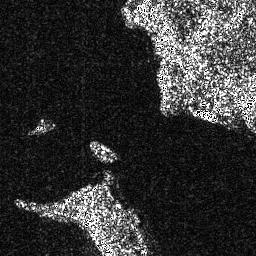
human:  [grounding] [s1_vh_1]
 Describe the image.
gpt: In the satellite image, there is  <ref>1 medium ship </ref> <box>[[34, 54, 44, 62, 0]]</box> located at center,  <ref>1 medium ship </ref> <box>[[72, 41, 84, 47, 0]]</box> located at right.